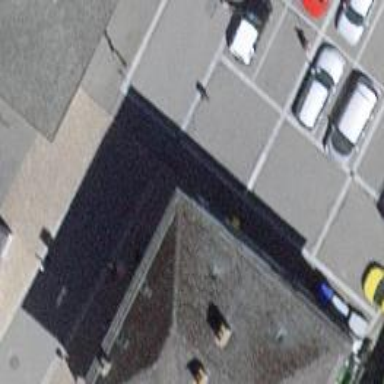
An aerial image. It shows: Post box.